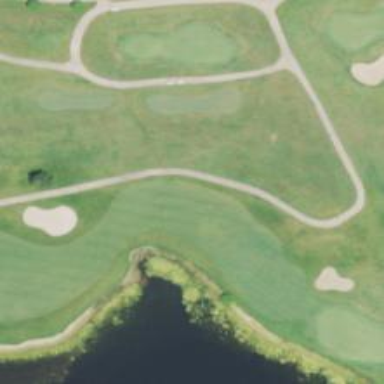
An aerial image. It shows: Path for both roads and golfers.